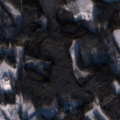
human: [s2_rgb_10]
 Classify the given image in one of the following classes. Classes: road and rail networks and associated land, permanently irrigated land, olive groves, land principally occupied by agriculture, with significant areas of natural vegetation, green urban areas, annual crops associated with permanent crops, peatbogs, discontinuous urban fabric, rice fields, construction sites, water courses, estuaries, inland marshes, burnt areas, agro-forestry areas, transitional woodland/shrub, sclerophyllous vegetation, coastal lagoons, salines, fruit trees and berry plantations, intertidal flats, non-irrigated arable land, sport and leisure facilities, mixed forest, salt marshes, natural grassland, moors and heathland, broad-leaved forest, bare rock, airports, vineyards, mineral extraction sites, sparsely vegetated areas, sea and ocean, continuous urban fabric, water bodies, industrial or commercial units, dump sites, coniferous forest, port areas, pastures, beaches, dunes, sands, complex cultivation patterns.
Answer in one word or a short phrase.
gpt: broad-leaved forest, coniferous forest, mixed forest, transitional woodland/shrub